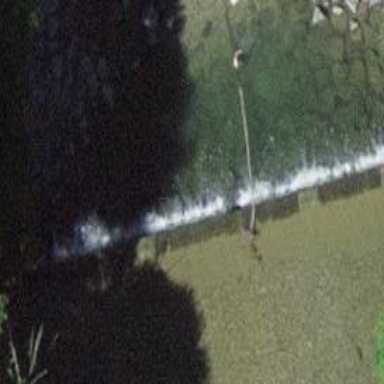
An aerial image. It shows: Weir along the waterway.